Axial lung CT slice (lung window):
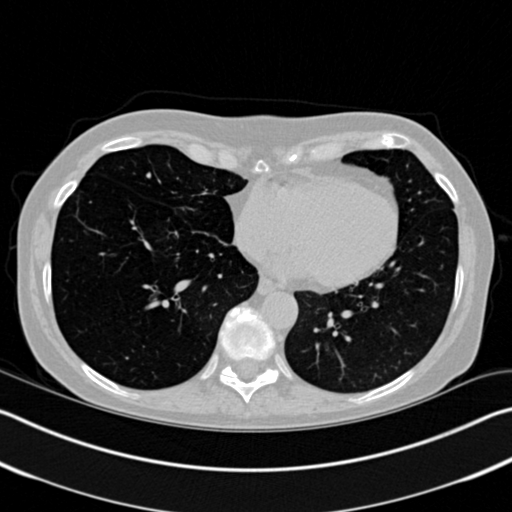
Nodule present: no